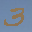
Label: 3